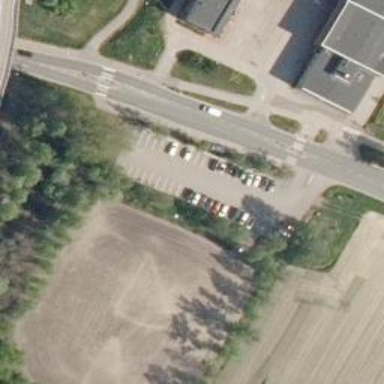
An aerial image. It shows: Parking area with asphalt surface.